Question: I can't really figure out how exactly to phrase this question, so I made a crude graphic explaining what I'm trying to ask:
Given a line comprised of two points, how would I go about checking if a given point was within the area relative to the line as displayed in the image? Sorry if there is a term for this that I didn't know.
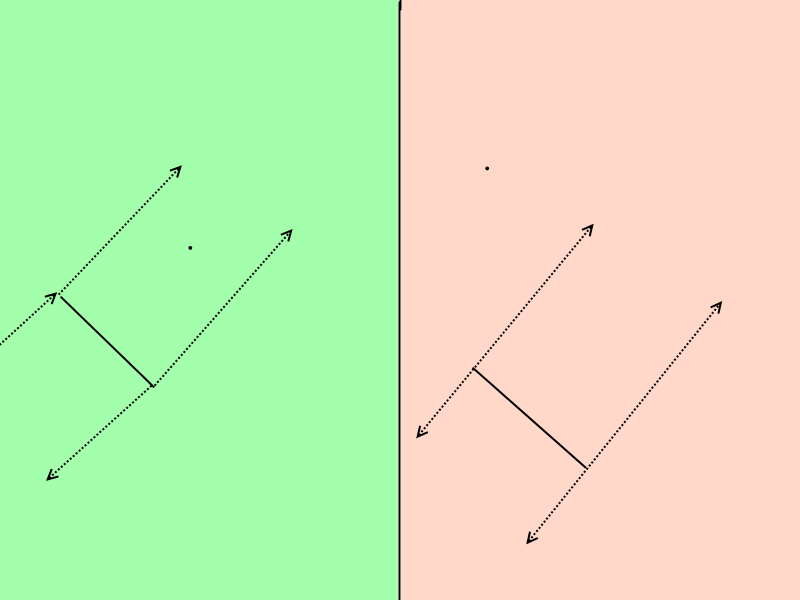
Answer: Assuming your line segment points are 'p1' and 'p2', and your query point is 'q':
1. Compute the line segment length b := |p2 - p1| and line direction (normalized) z := (p2 - p1) / b and
2. Compute the vector from p1 to q, defined as w := (q - p1).
3. Project the query point onto the infinite line by computing q' := w dot z. This gives you the position of the point as if it moved to the line via an orthogonal path from its original position.
4. Inspect q: If q > b then your query point is outside of the line segment shadow, past p2. If q < 0 then your query point is outside of the line segment shadow, past p1. Otherwise, q is "inside".